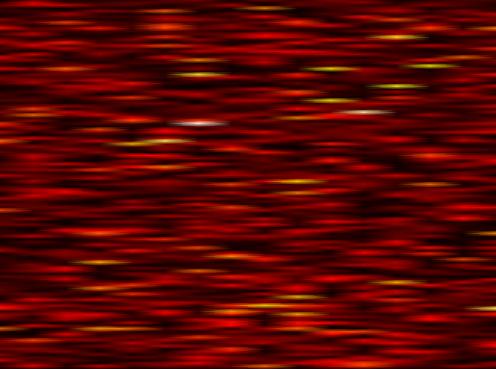
Label: OFDM